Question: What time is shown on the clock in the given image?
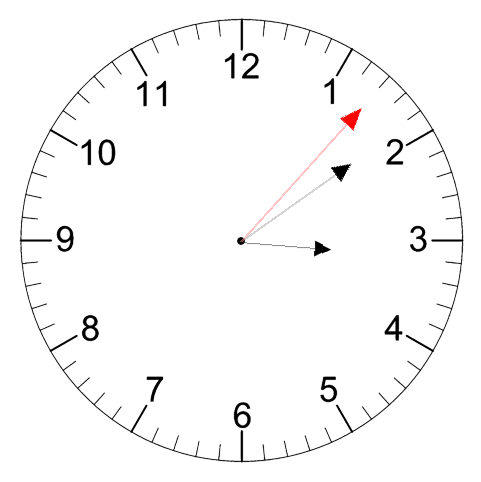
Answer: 03:09:07